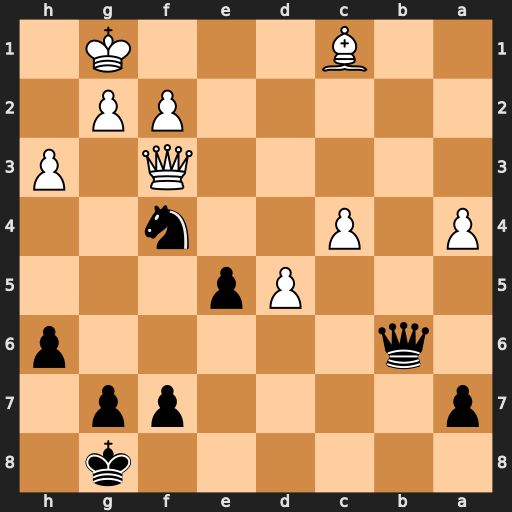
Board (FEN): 6k1/p4pp1/1q5p/3Pp3/P1P2n2/5Q1P/5PP1/2B3K1
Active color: b
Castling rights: -
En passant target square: -
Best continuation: Qb1 d6 Qxc1+